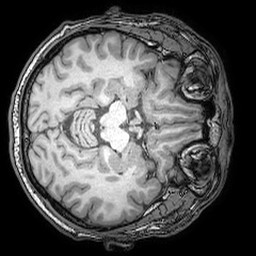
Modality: T1w
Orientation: axial
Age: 37
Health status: ill
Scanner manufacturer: philips
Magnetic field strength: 3 T
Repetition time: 0.007 s
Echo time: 0.0035 s